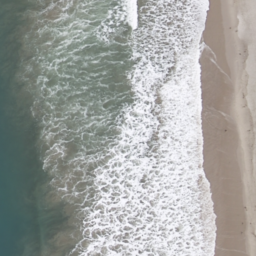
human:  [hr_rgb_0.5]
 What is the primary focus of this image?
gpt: beach